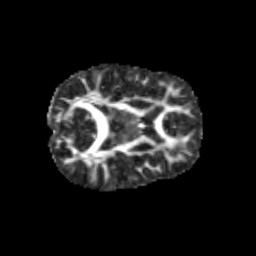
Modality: FA
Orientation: axial
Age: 11
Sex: male
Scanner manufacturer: siemens
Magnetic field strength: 3 T
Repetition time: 3.8 s
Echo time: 0.07 s